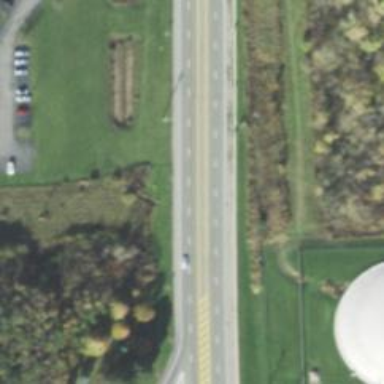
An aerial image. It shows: Secondary road with asphalt surface. There is sidewalk on the left side.